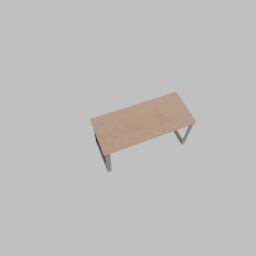
Label: furniture